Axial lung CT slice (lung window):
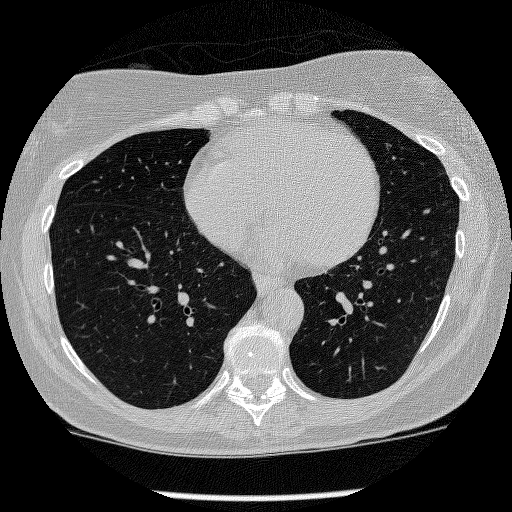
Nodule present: yes
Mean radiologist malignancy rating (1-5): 3.333